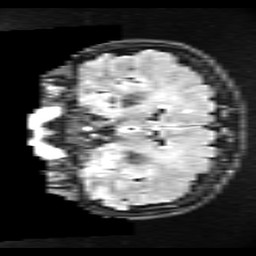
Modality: FLAIR
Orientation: coronal
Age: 43
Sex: female
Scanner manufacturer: ge
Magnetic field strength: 3 T
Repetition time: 11 s
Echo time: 0.1497 s